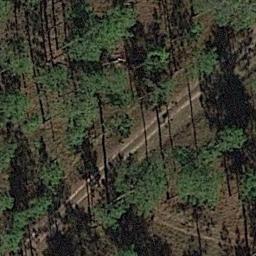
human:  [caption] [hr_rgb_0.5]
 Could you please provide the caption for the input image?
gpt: The forest has some sparse green trees randomly arranged and two roads go through the forest .

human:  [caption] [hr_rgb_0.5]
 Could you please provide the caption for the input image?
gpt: This is a dense forest .

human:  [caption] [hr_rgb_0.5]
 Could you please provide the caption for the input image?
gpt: There is a road goes through the forest .

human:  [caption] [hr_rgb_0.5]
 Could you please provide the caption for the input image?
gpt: Many sparse green trees are in a forest .

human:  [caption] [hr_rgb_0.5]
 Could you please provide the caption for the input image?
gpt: A sparse forest with some green trees and a narrow path .